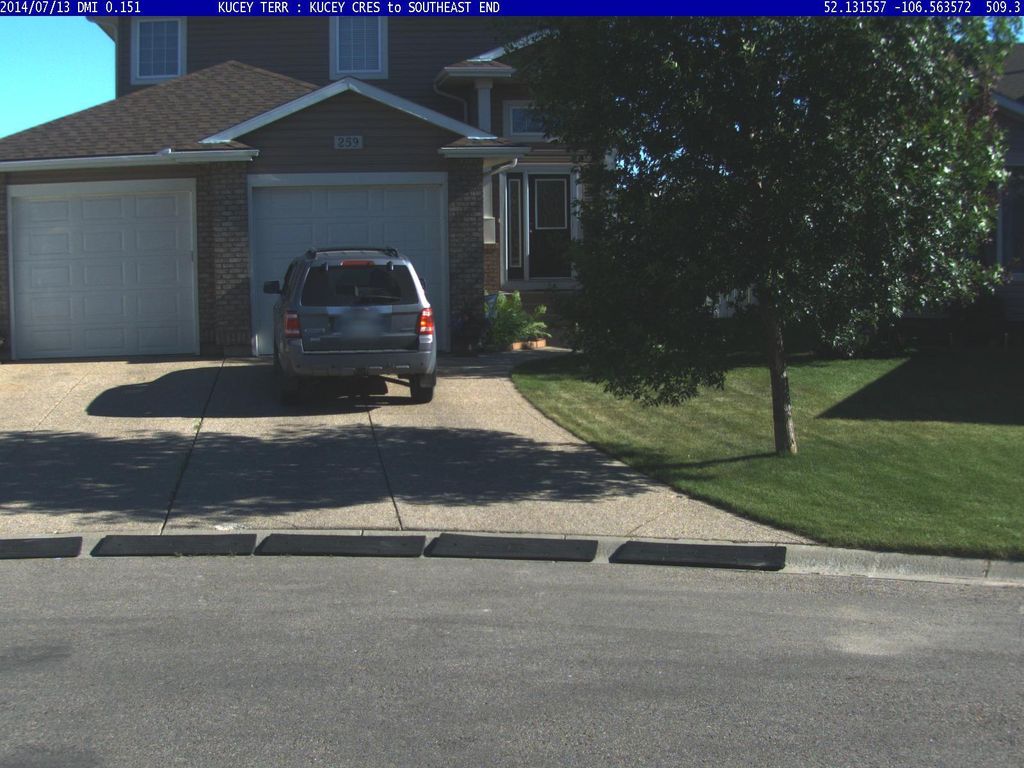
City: saskatoon